Question: please look at this image from firebug

i want to get the test inside the '<a>' tag. i used this:
'''
def parse(self, response):
sel = Selector(response)
sites = sel.xpath('//div[@class="item paid-featured-item"]/div[@class="listing-item"]')
cars = []
for site in sites:
car = CarItem()
car['ATitle']=xpath('.//div[@class="block item-title"]/h3/span[@class="title"]/a/text()').extract()
cars.append(car)
return cars
'''
I think i have used the correct xpath. but it seems no because i got empty result.
any help?
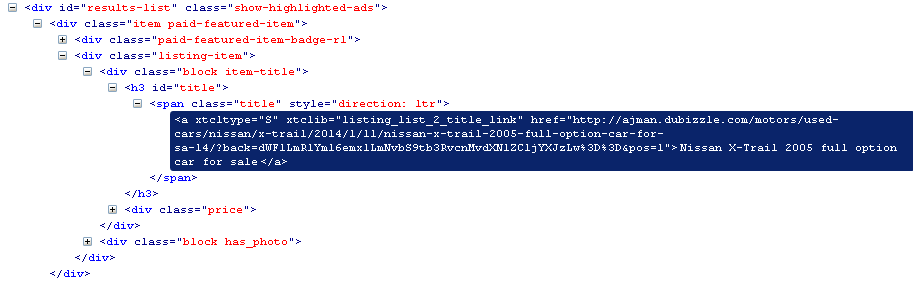
Answer: Following OP's comment:
this is probably what you aimed for:
'''
def parse(self, response):
sel = Selector(response)
sites = sel.xpath('//div[@class="item paid-featured-item"]/div[@class="listing-item"]')
cars = []
for site in sites:
car = CarItem()
car['ATitle']=site.xpath('.//div[@class="block item-title"]/h3/span[@class="title"]/a/text()').extract()
cars.append(car)
return cars
'''
Alternatively, I see you're using a recent Scrapy version, so you may want to try CSS selectors that usually make selector expression easier to read and maintain.
In your case, you could use something like
'''
def parse(self, response):
sel = Selector(response)
sites = sel.css('div.paid-featured-item div.listing-item')
cars = []
for site in sites:
car = CarItem()
car['ATitle'] = site.css('div.item-title h3 span.title a::text').extract()
cars.append(car)
return cars
'''
Note that the 'a::text' syntax is a Scrapy extension to CSS selectors